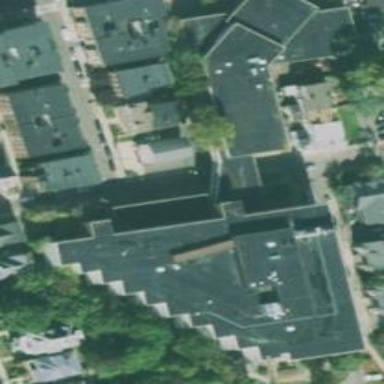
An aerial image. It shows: School building.